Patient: sex F, age 54
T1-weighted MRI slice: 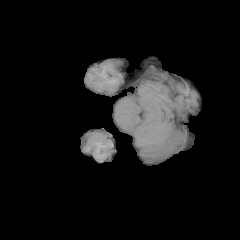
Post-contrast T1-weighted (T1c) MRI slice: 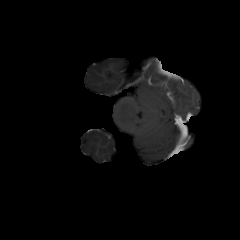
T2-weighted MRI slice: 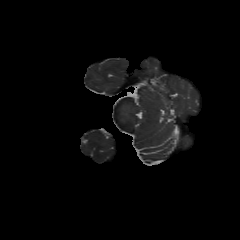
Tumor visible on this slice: no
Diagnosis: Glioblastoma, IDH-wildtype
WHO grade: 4